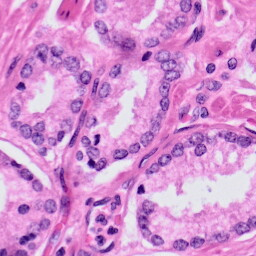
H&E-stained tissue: Prostate